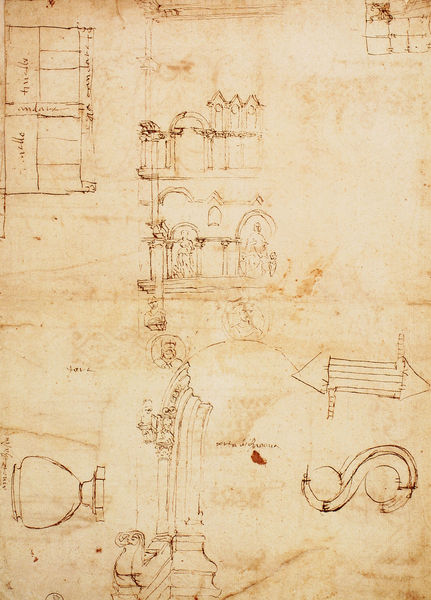
Titel: Bogen der Capua Fassade
Künstler: Francesco di Giorgio Martini
Institution: Florenz, Uffizien
Schlagwörter: kopf, mann, braun, fenster, frau, köpfe, schwarz, skizze, säule, säulen, zeichnung, haus, rot, ornament, alt, architektur, mensch, sockel, signatur, figur, blatt, rund, skulptur, statue, vase, schrift, papier, bogen, studie, giebel, sepia, rundbogen, dekor, ornamente, bögen, tusche, linie, beschriftung, bleistift, entwurf, kopie, kapitell, flecken, pergament, statuen, volute, skizzen, bau, bauzeichnung, sizze, da vinci, proportion, grundplan, baukunst, arche, rakete, skitzze, edison, bleisstift, boghen